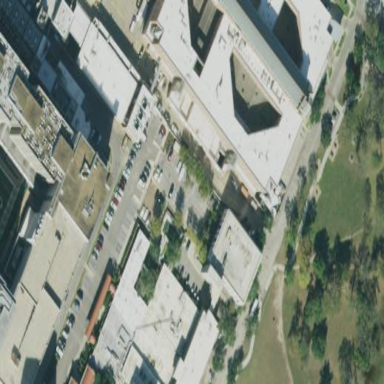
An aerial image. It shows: Hospital building.